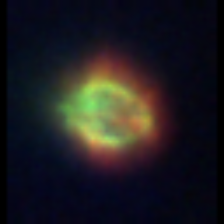
Taxon: Ciliates
Group: Other